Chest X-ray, PA view. Patient: 23 years old, sex M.
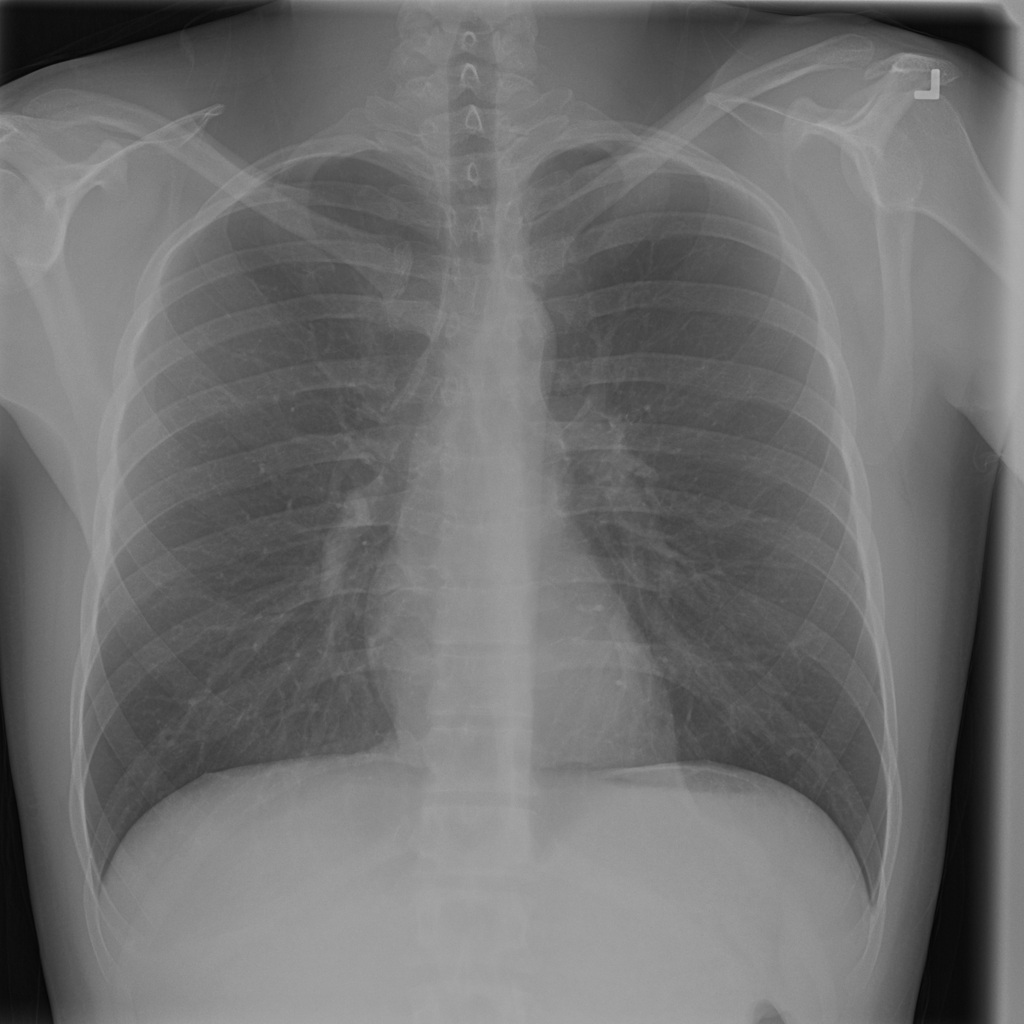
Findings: No Finding